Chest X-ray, AP view. Patient: 71 years old, sex F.
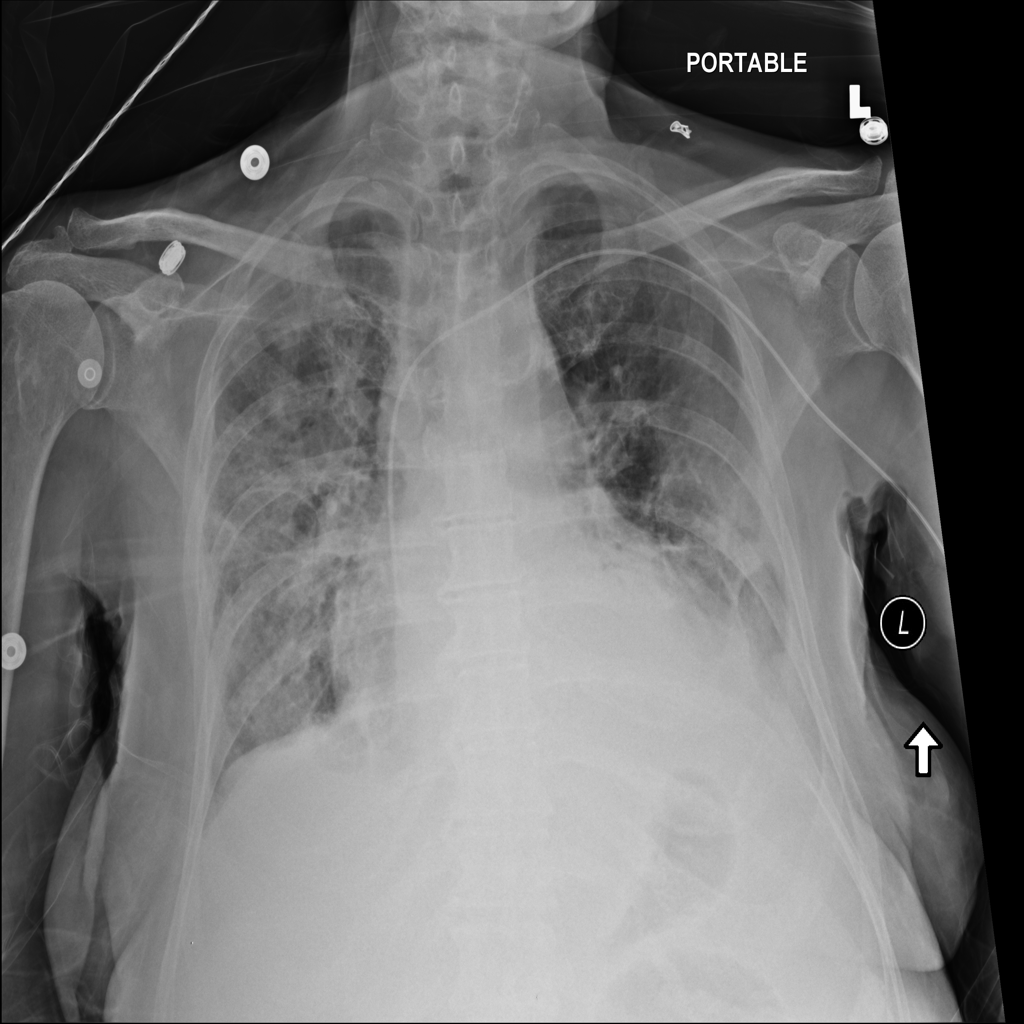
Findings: Atelectasis, Infiltration